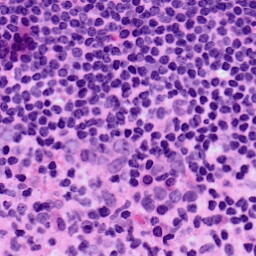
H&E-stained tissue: LymphNode